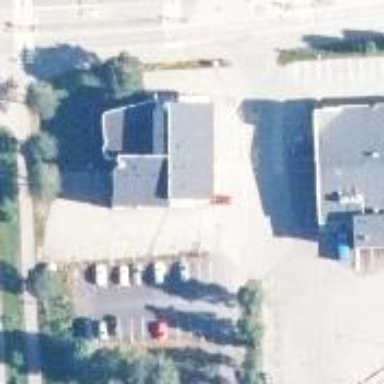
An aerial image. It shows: Grocery shop.